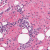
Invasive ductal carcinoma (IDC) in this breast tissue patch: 0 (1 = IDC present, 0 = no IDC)